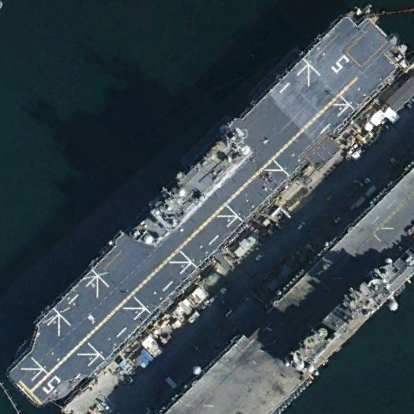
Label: Wasp-class_assault_ship